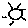
Label: sun